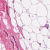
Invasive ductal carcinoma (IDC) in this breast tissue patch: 0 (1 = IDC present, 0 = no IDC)